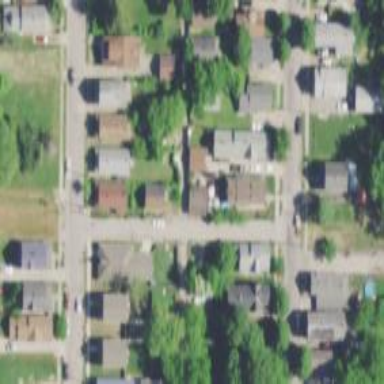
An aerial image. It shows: Alley with asphalt surface designated as service road.